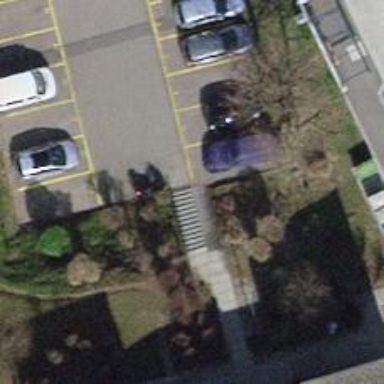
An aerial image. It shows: Staircase with ramp.